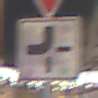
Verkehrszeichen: VerlaufVorfahrtsstrasse2
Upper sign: VorfahrtGewaehren
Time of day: Night
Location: Outdoor (Urban)
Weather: Overcast
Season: Winter
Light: Artificial